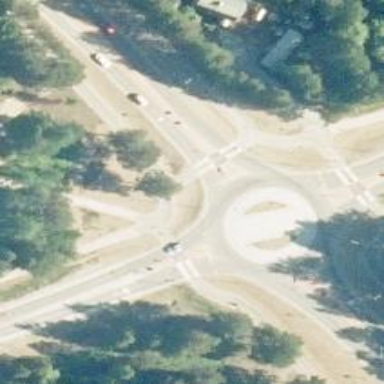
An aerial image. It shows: Crossing on asphalt path.